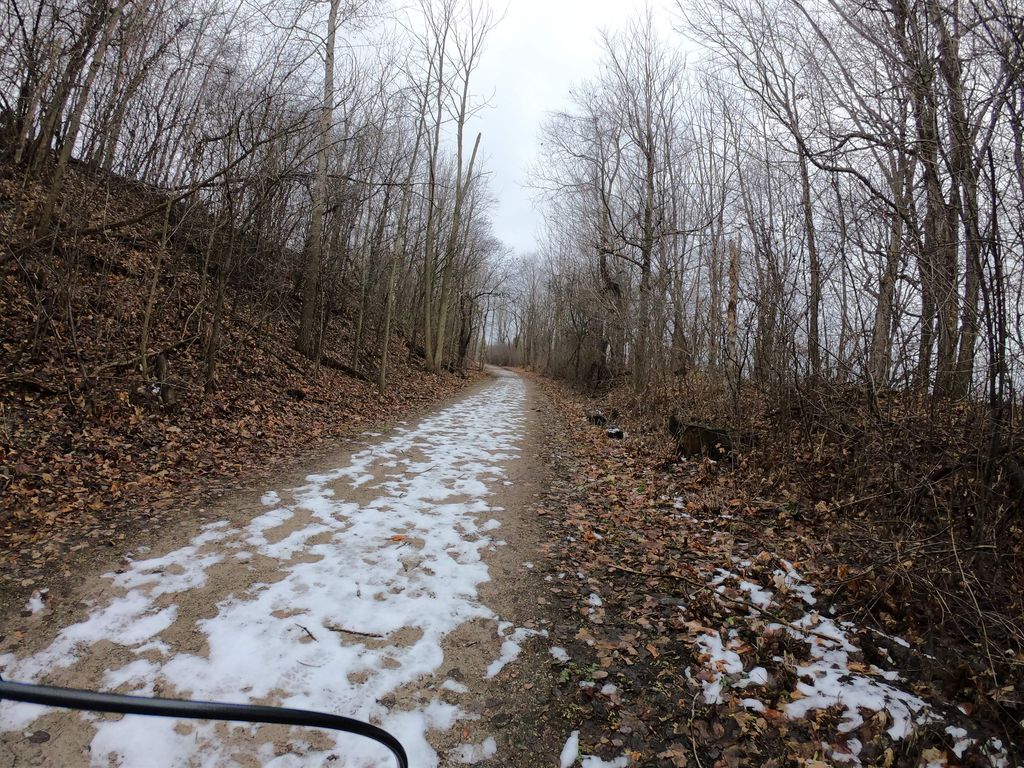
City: kitchener-waterloo